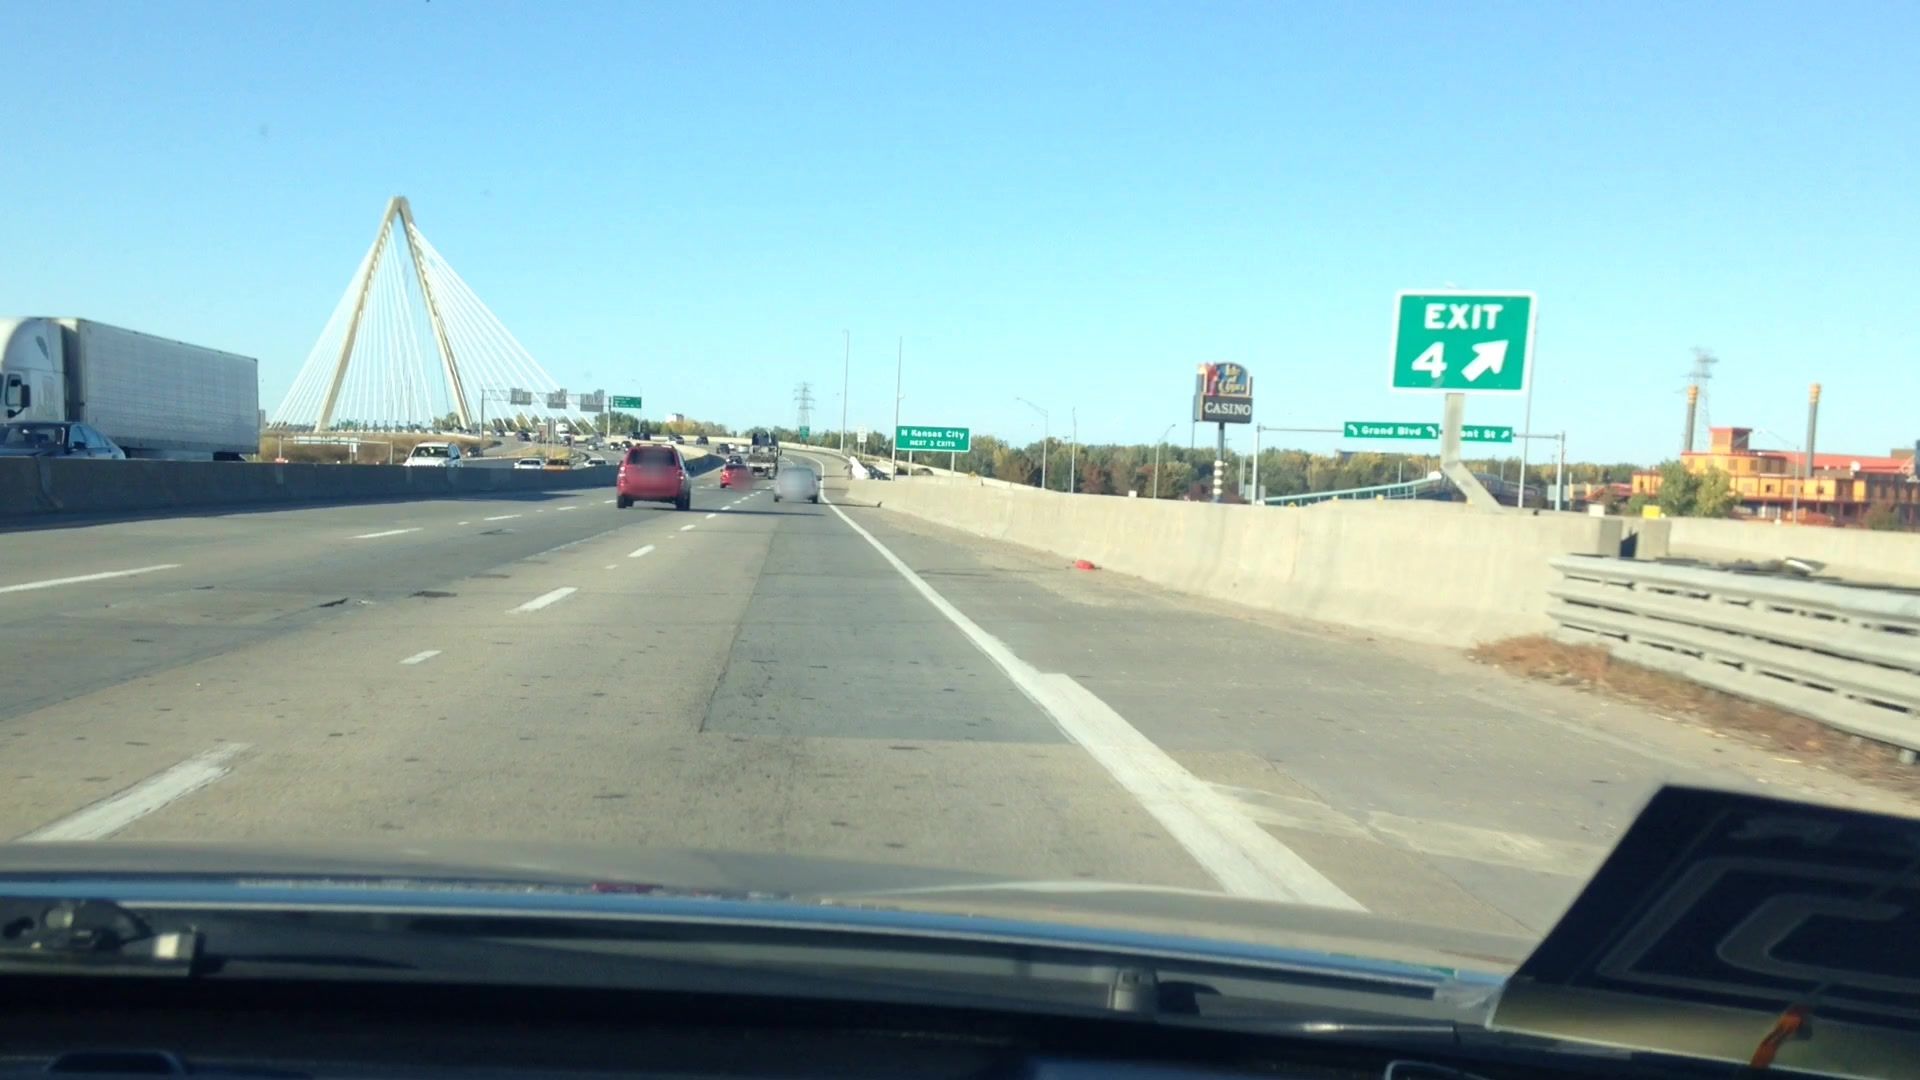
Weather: clear
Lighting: day
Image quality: good
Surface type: driving surface
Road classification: motorway
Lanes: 3.0
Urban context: low density rural
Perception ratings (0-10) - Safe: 1.96, Lively: 0.82, Beautiful: 0.51, Boring: 3.78, Depressing: 4.51, Wealthy: 2.47